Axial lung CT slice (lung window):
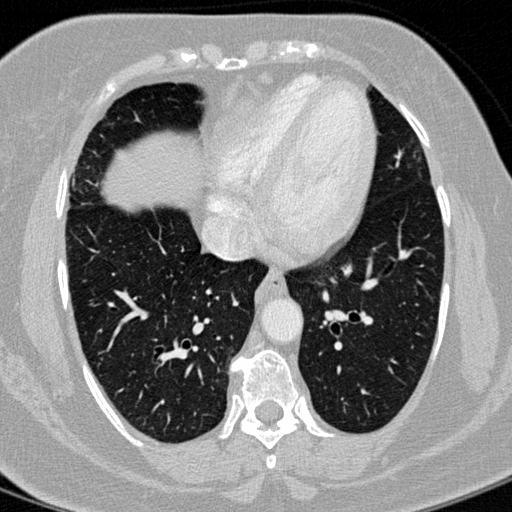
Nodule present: no